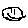
Label: smiley face